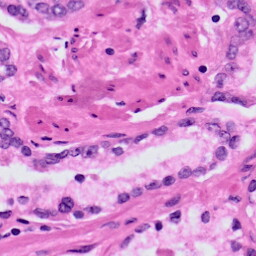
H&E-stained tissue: Prostate